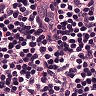
Metastatic tissue present: no